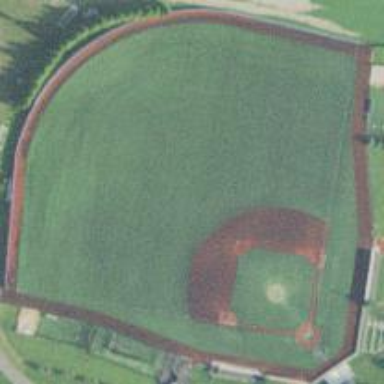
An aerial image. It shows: Recreation ground used for baseball.